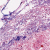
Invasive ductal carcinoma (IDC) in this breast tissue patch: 0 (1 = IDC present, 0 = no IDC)